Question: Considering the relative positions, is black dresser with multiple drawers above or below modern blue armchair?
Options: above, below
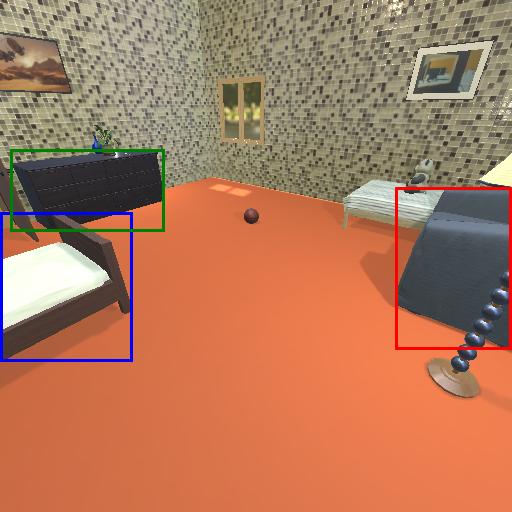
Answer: above